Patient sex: M
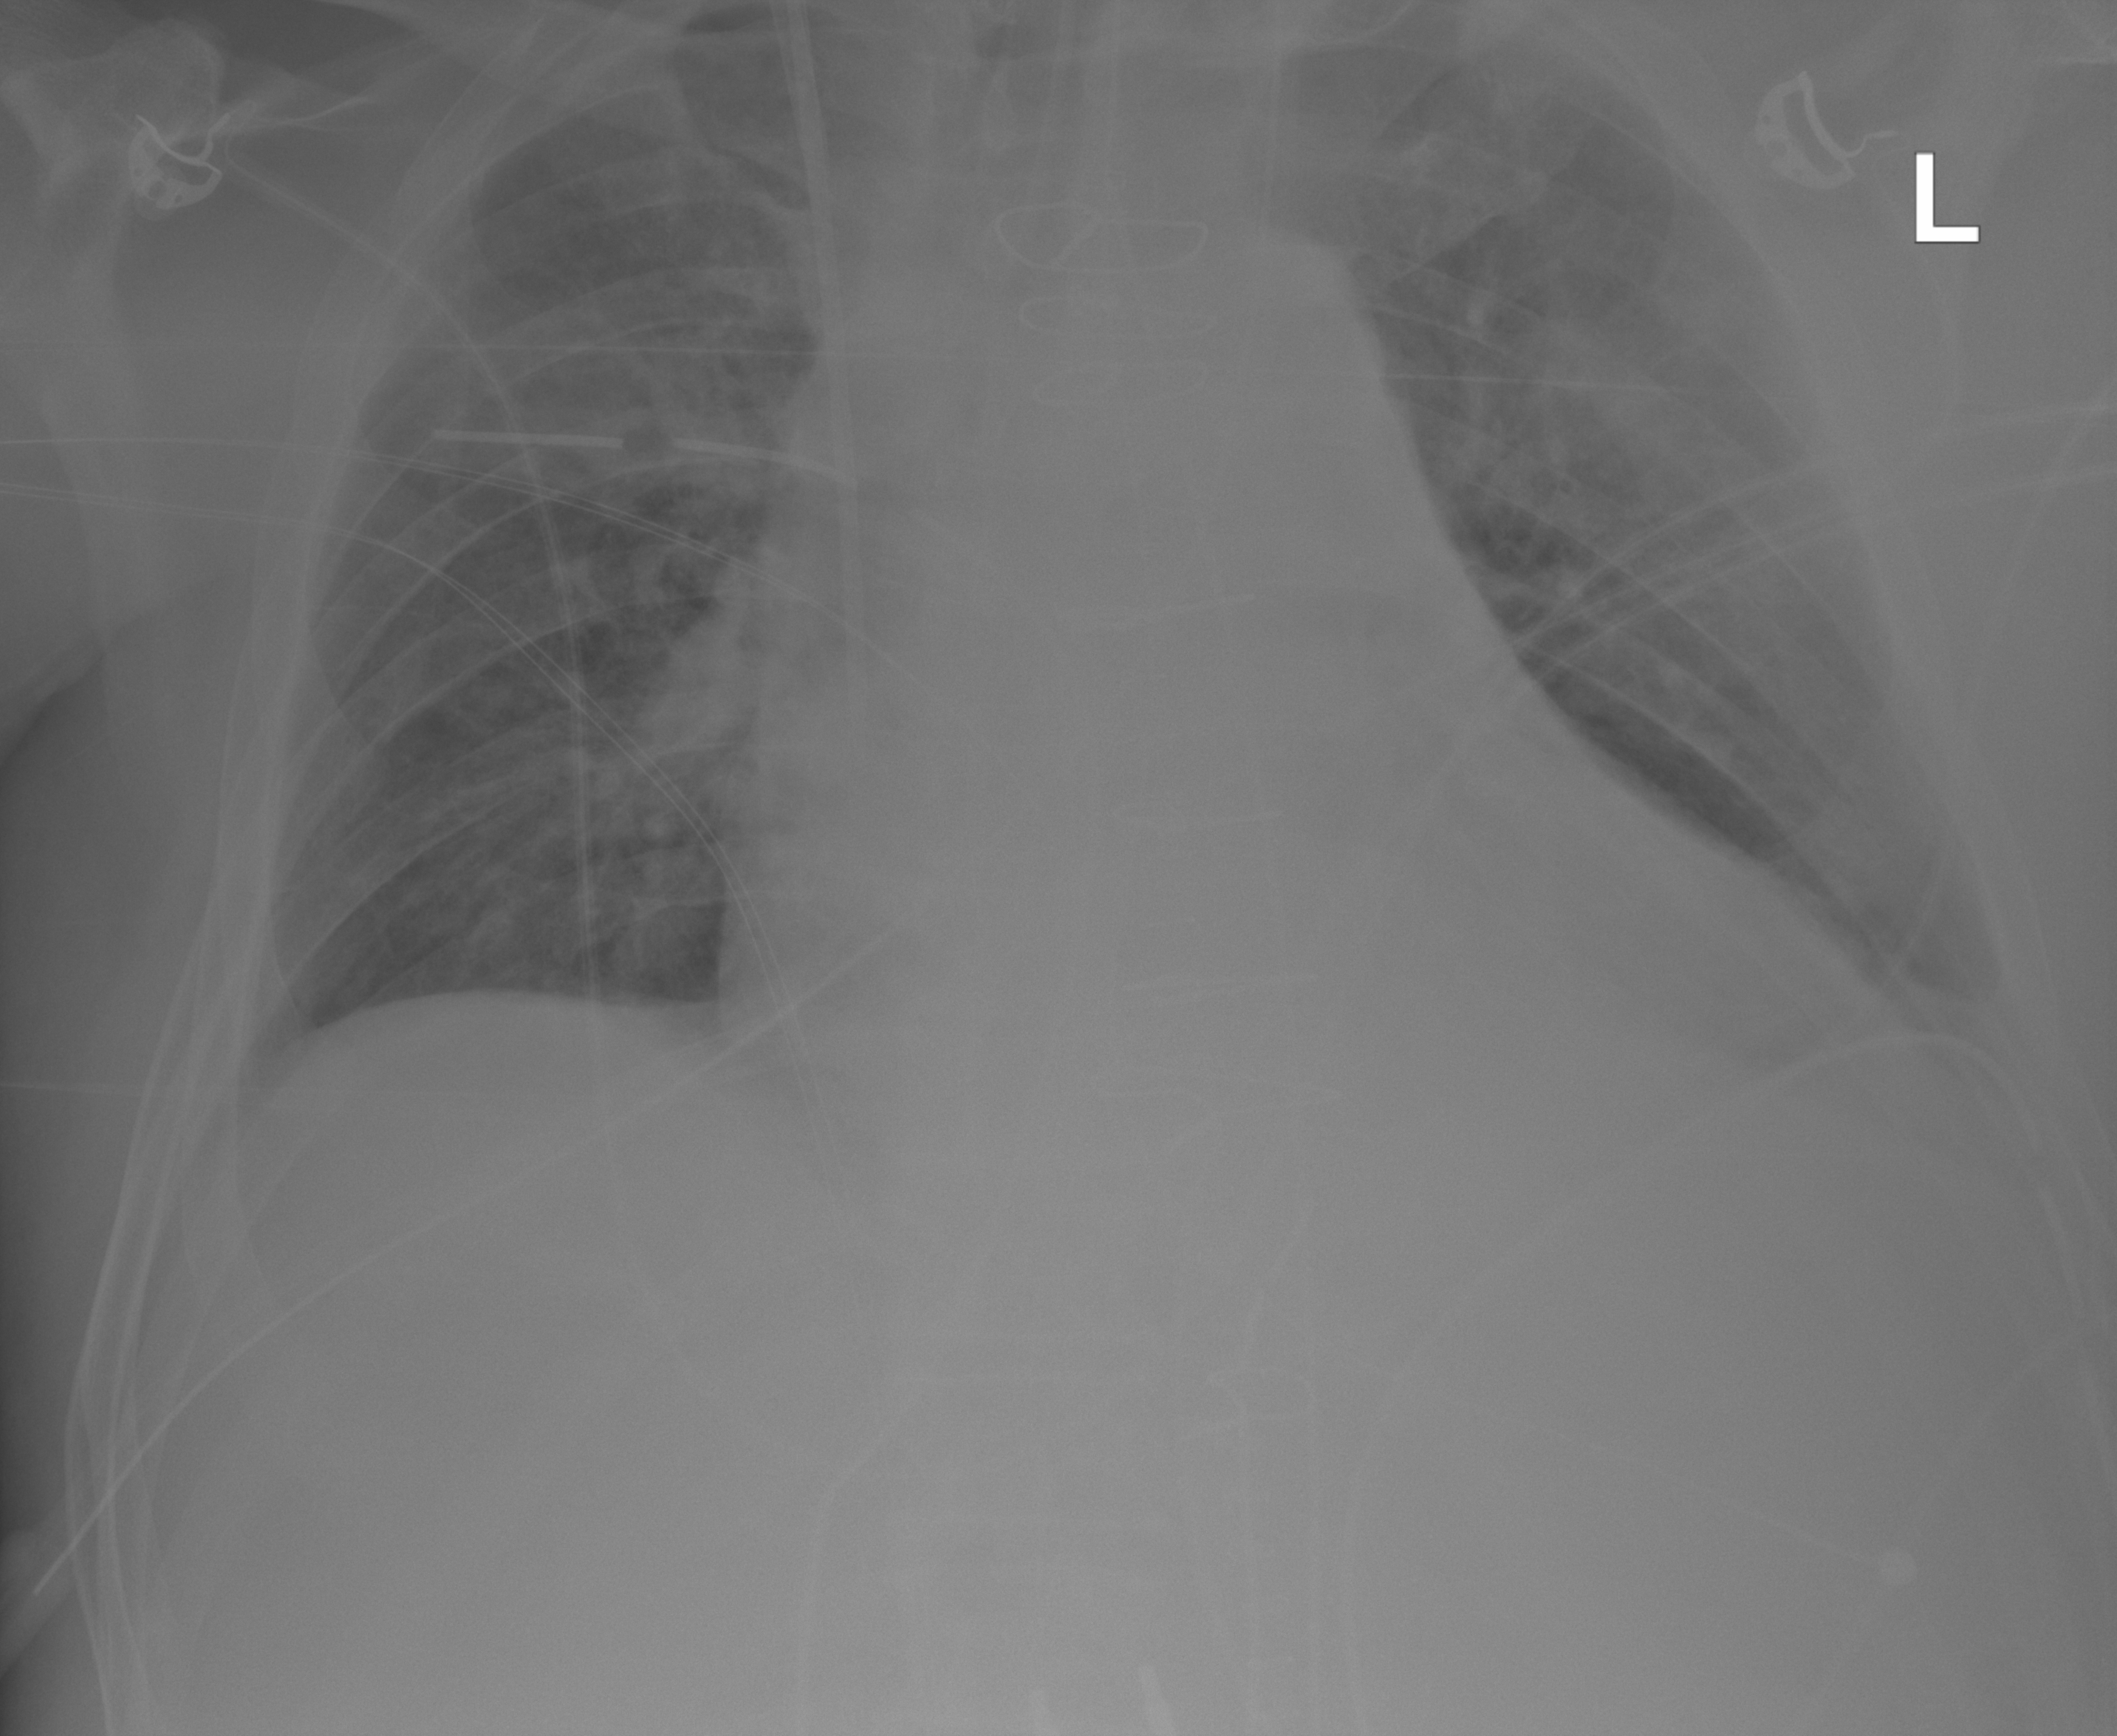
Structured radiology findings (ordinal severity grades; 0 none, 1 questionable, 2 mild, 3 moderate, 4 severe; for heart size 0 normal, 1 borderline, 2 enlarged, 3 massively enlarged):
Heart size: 2
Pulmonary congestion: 0
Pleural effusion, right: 2
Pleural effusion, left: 2
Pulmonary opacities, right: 0
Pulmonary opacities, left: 0
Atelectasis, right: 0
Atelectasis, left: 2